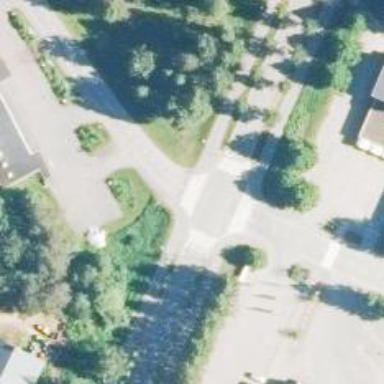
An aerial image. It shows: Footway with asphalt surface and zebra crossing.